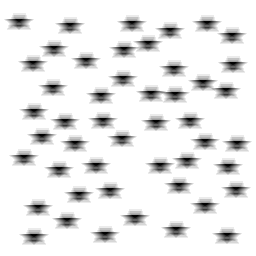
Squares: 0
Triangles: 0
Stars: 48
Total shapes: 48